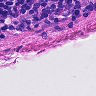
Metastatic tissue present: no